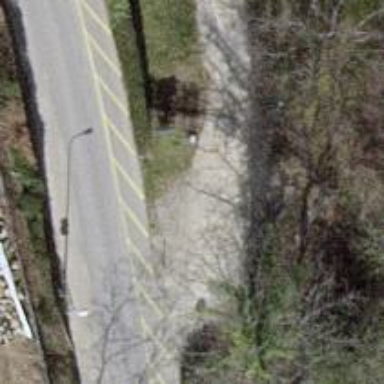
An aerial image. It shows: Bollard barrier.